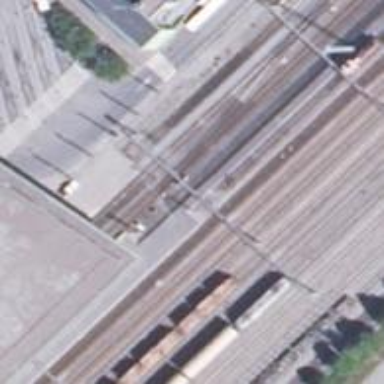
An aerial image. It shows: Railway track with continuous electrified contact lines.